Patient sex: M
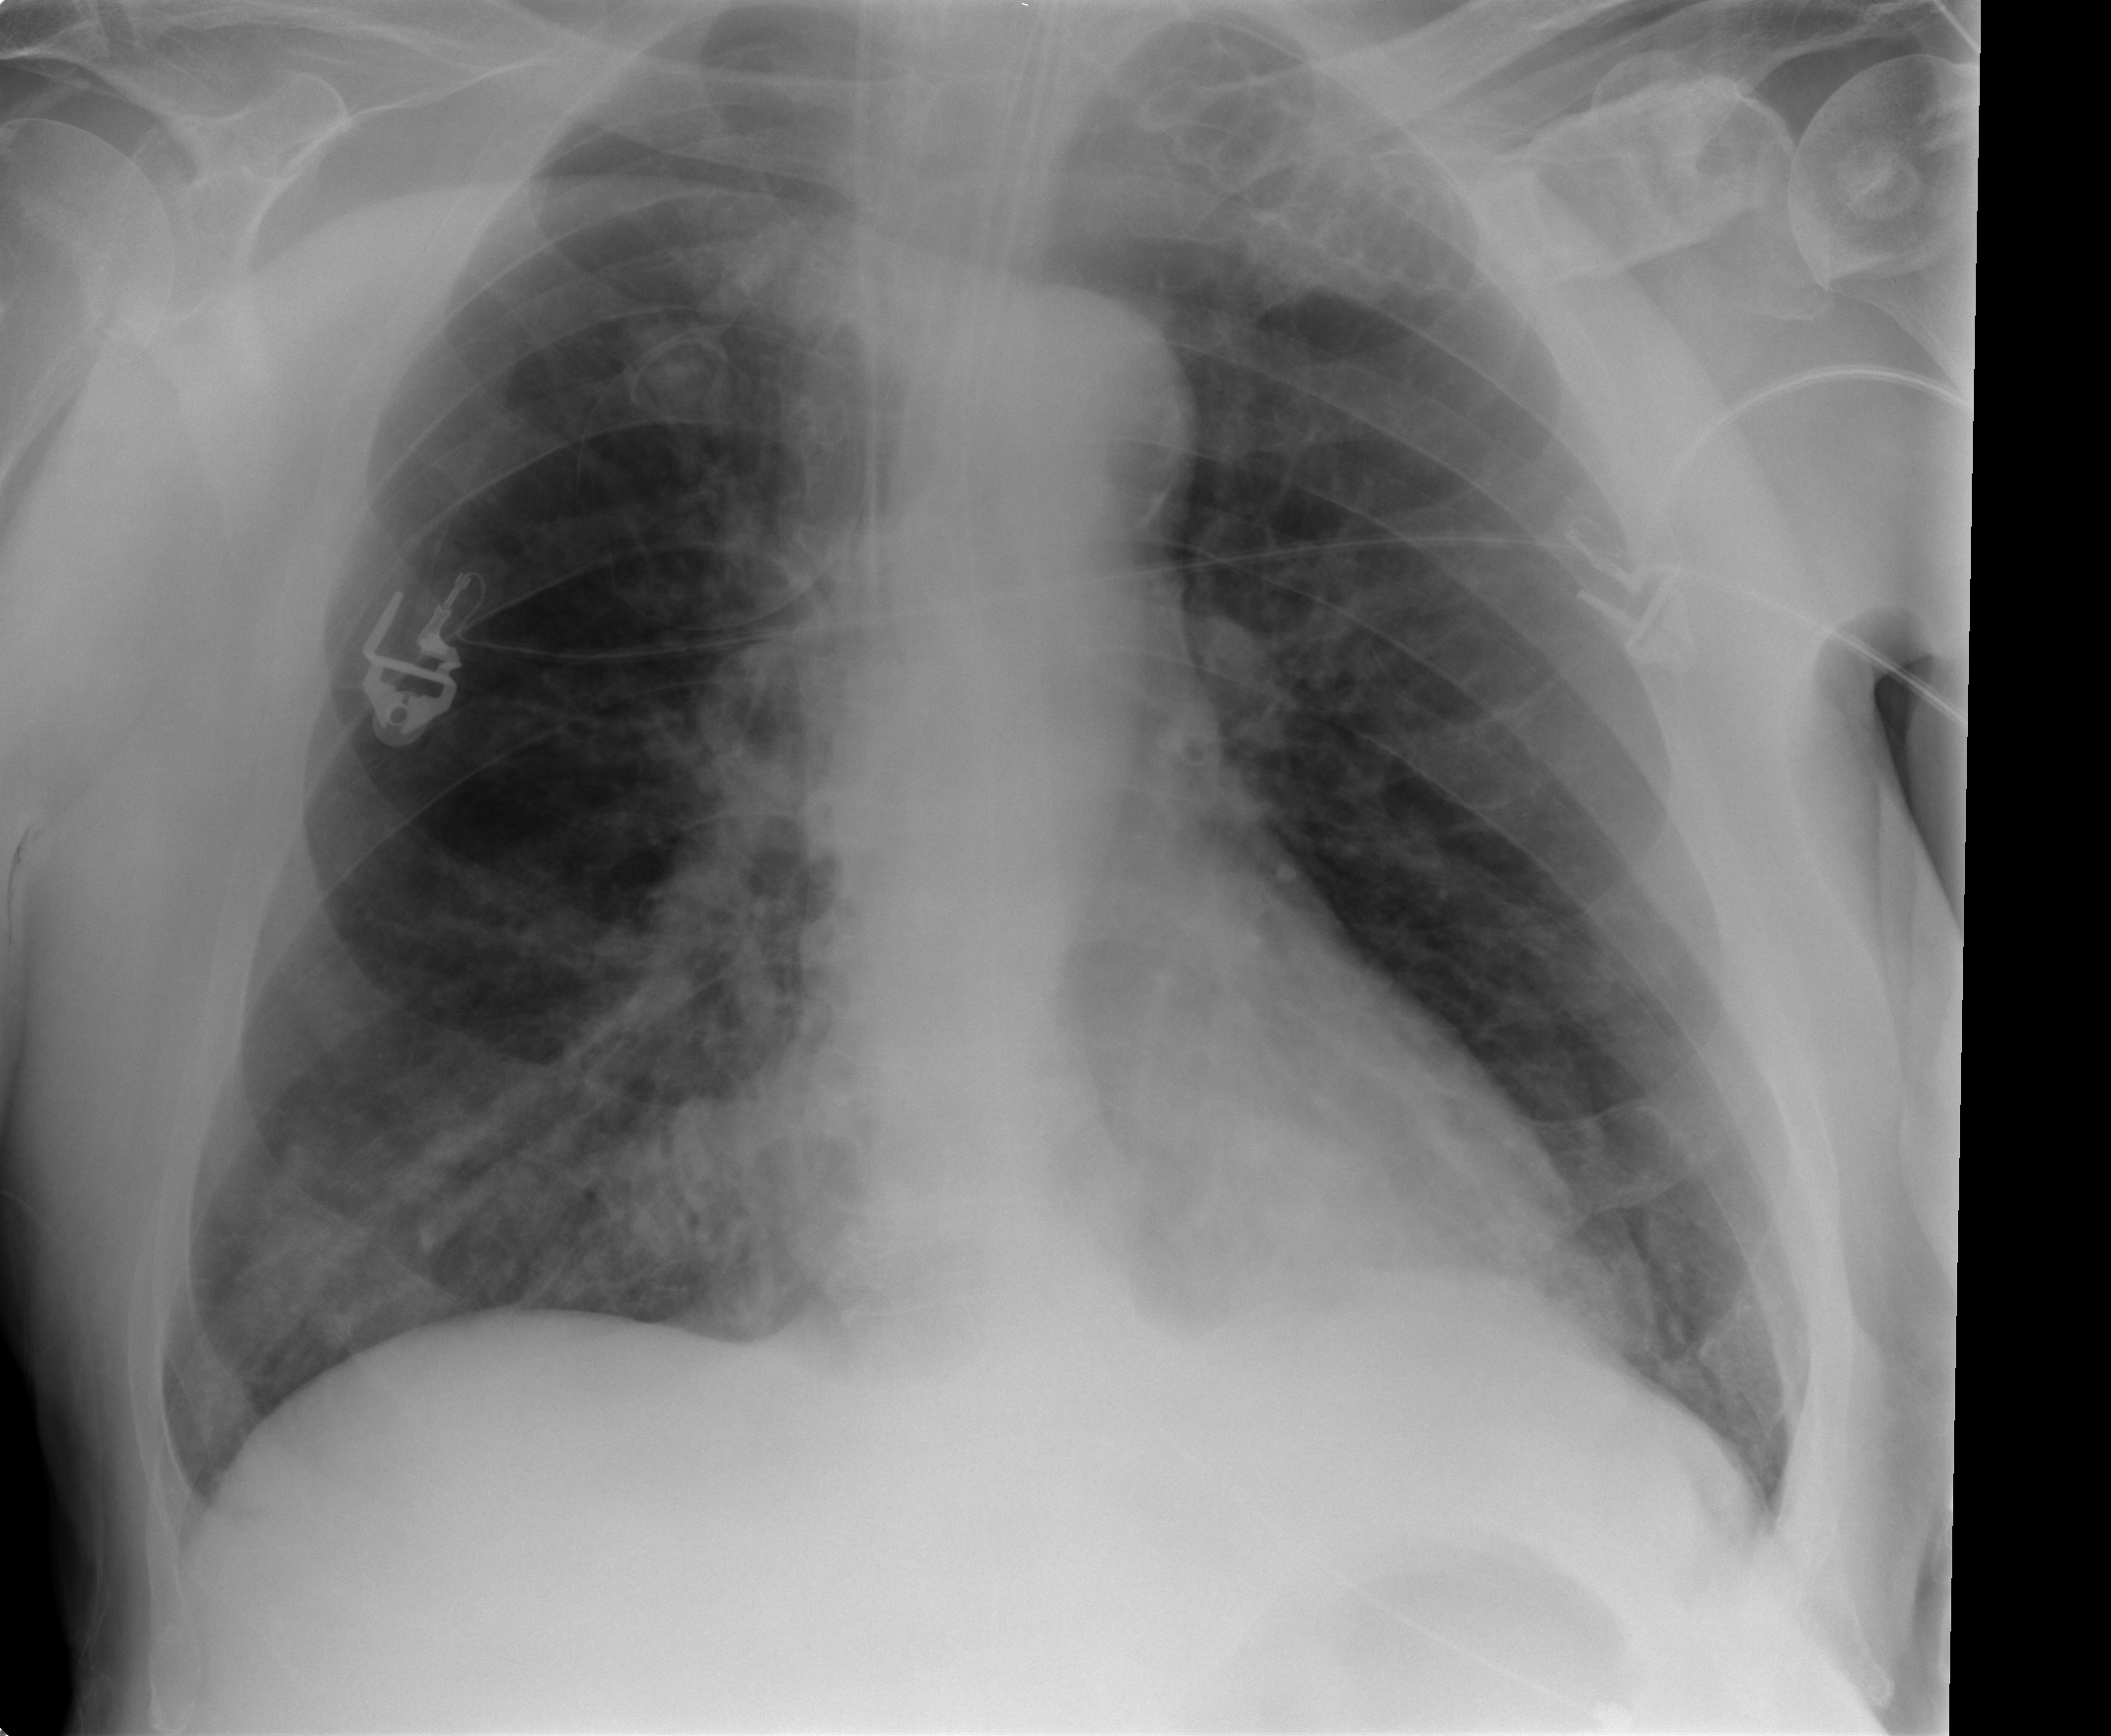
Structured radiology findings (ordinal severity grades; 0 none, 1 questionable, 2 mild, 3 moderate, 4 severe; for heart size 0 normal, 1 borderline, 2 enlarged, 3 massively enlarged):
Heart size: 2
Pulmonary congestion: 1
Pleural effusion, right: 0
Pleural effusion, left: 0
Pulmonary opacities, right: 2
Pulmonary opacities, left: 0
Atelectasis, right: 2
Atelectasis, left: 2